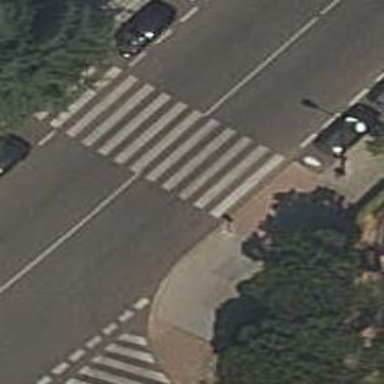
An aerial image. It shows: Marked crossing with traffic calming table.